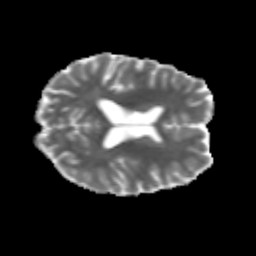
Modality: MD
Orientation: axial
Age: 21
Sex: male
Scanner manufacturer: siemens
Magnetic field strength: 3 T
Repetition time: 3.5 s
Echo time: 0.125 s